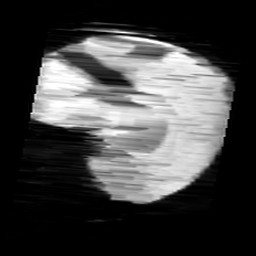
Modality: minIP
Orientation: sagittal
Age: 9
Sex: female
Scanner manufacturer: siemens
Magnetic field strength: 3 T
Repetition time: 0.027 s
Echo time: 0.02 s